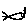
Label: fish